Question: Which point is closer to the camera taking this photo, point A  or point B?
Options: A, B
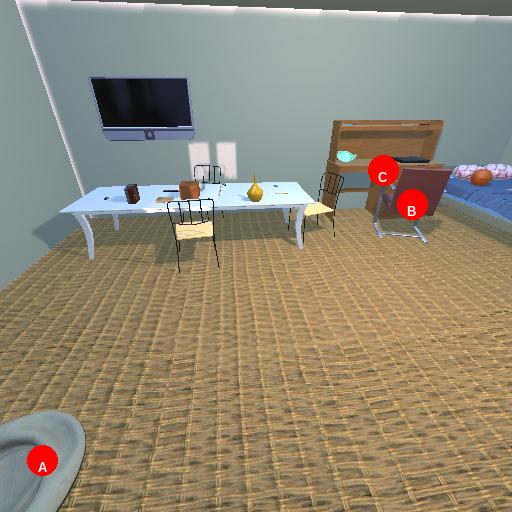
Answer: A